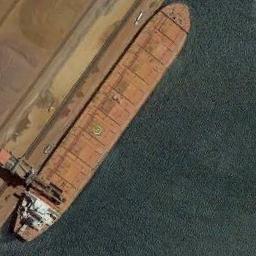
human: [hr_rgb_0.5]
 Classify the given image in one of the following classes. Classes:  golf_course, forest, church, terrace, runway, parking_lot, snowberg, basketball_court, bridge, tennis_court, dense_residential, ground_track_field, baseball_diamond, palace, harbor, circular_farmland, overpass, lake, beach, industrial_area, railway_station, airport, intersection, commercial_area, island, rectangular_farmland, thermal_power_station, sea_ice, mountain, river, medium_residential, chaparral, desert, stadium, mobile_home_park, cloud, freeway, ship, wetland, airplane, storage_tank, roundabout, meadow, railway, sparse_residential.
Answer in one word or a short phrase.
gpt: ship